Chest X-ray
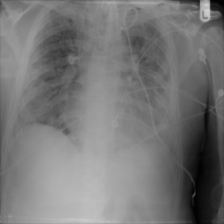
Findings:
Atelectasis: negative
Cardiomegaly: negative
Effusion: negative
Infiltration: negative
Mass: negative
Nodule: negative
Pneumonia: negative
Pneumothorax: negative
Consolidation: negative
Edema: negative
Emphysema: negative
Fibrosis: negative
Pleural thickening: negative
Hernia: negative